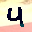
Label: 4